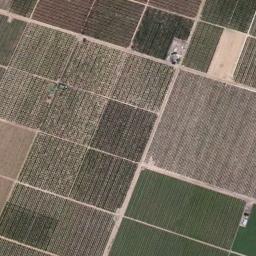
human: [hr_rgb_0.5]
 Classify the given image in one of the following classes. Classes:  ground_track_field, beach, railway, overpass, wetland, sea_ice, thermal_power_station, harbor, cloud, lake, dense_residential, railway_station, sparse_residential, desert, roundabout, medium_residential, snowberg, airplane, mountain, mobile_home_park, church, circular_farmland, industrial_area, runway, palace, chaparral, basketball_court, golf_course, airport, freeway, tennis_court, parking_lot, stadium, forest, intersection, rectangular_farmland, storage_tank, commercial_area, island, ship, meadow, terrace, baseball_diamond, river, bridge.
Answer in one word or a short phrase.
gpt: rectangular_farmland